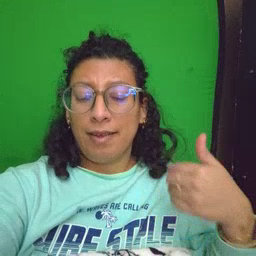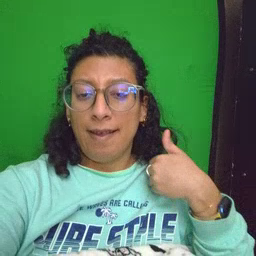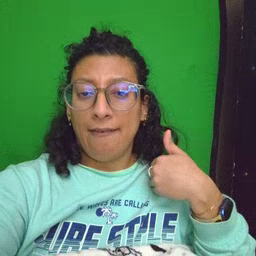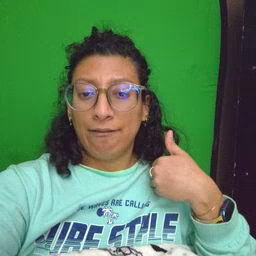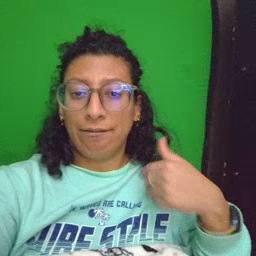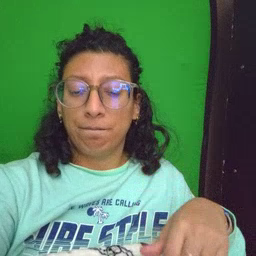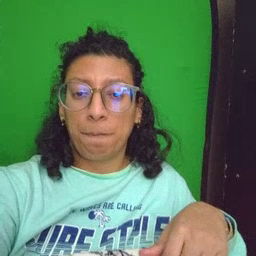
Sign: have